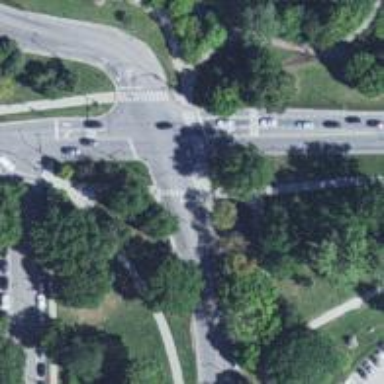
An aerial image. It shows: Crossing on footway with zebra markings.